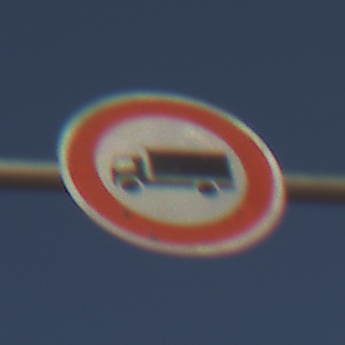
Verkehrszeichen: VerbotFuerKraftfahrzeugeUeberDreiKommaFuenfTonnen
Umgebung: Outdoor, Suburban
Tageszeit: SunriseSunset
Wetter: PartlyCloudy
Licht: Natural
Jahreszeit: NotSpecified
Kontrast: HighContrast